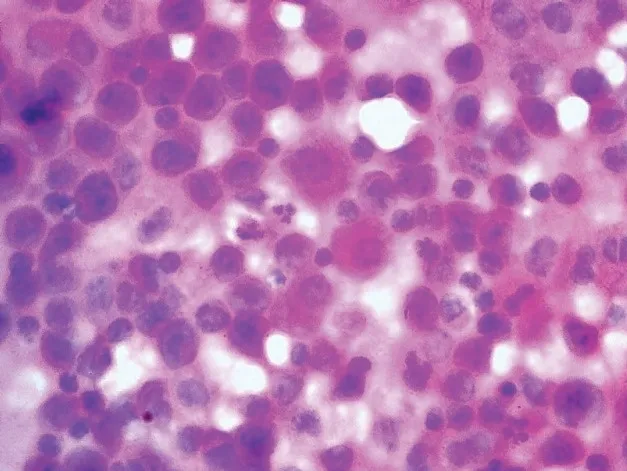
Cytospin-processed smear of pleural fluid revealing uniformly dispersed haematolymphoid blasts intermixed with mesothelial cells (H&E x400).
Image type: pathology (h&e)